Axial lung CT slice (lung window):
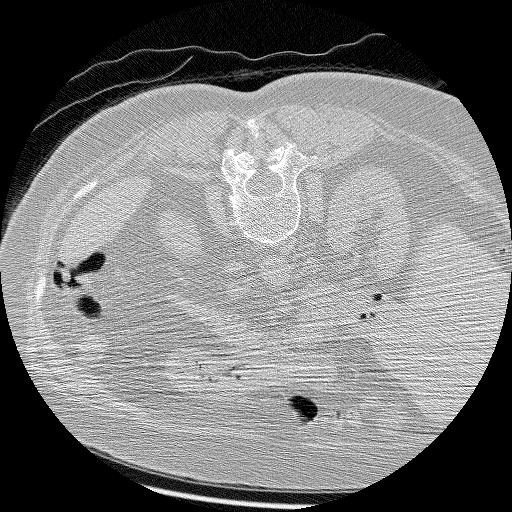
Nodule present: no